【题型】选择题　【知识点】函数　【难度】easy
已知函数 $f(x)$ 为定义在 $\mathbf{R}$ 上的奇函数，对于任意的 $0 < x_1 < x_2$，有 $\frac{f(x_1) - f(x_2)}{x_1 - x_2} > 0$，$f(-1) = 0$，则 $xf(x) < 0$ 的解集为（ ）

\noindent A. $(-1,0) \cup (0,1)$ \hspace{1cm} B. $(-1,0) \cup (1,+\infty)$ \hspace{1cm} C. $(-1,0) \cup [1,+\infty)$ \hspace{1cm} D. $[-1,0) \cup (0,1)$
【解答】

\textbf{【答案】} A

\textbf{【分析】} 根据题意结合函数的奇偶性确定函数的单调性，画出函数简图，讨论$x>0$，$x<0$，$x=0$三种情况，解得答案.

\textbf{【详解】} 任意的$0<x_1<x_2$，有$\dfrac{f(x_)-f(x_2)}{x_1-x_2}>0$，则函数在$(0,+\infty)$上单调递增，
函数$f(x)$为定义在$\mathbf{R}$上的奇函数，故函数在$(-\infty,0)$上单调递增.
$f(-1)=0$，故$f(1)=-f(-1)=0$，又$f(0)=0$，画出函数简图，如图所示：

当$x>0$时，$xf(x)<0$，即$f(x)<0$，$x \in (0,1)$；
当$x<0$时，$xf(x)<0$，即$f(x)>0$，$x \in (-1,0)$；
当$x=0$时，不成立.
综上所述：$x \in (-1,0)\cup(0,1)$.

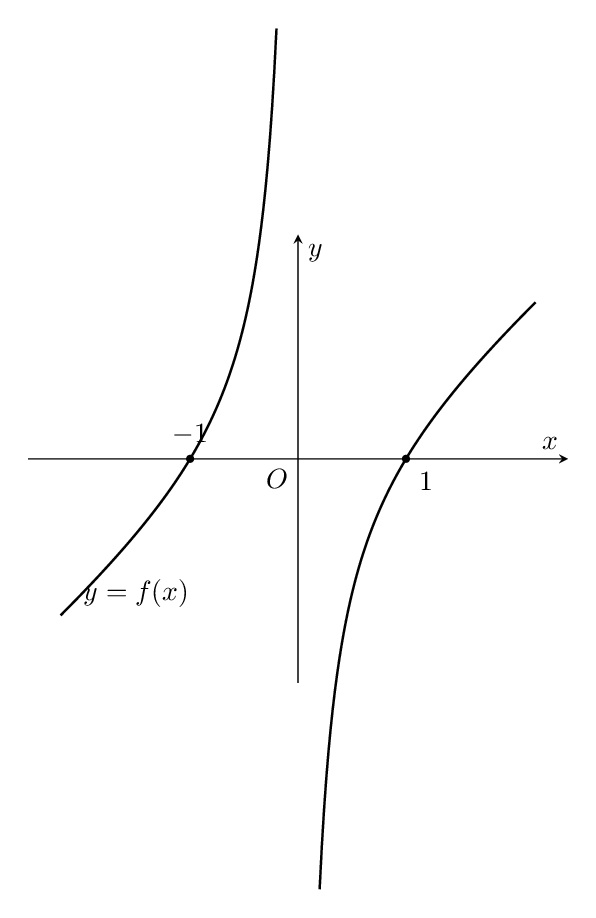